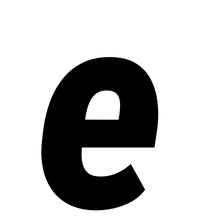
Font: Roboto-Italic_Condensed_ExtraBold_Italic